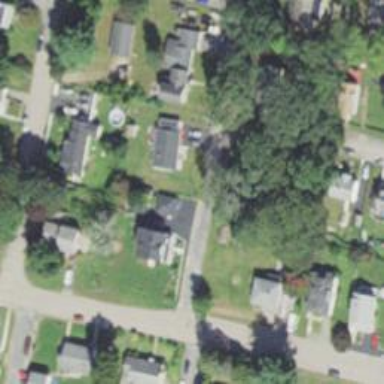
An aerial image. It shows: Residential driveway.